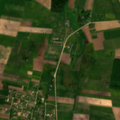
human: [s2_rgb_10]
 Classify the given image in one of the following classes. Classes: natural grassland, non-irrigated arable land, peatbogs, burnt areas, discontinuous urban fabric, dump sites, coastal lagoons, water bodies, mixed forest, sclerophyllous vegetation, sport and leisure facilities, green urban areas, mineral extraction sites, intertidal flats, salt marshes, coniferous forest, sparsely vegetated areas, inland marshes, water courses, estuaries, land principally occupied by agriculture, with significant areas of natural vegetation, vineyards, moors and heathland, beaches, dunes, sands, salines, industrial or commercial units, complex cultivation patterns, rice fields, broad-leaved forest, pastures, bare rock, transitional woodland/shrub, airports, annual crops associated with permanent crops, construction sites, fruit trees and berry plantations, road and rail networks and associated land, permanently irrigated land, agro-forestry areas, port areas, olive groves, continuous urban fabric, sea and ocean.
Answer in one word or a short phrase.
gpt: discontinuous urban fabric, non-irrigated arable land, pastures, complex cultivation patterns